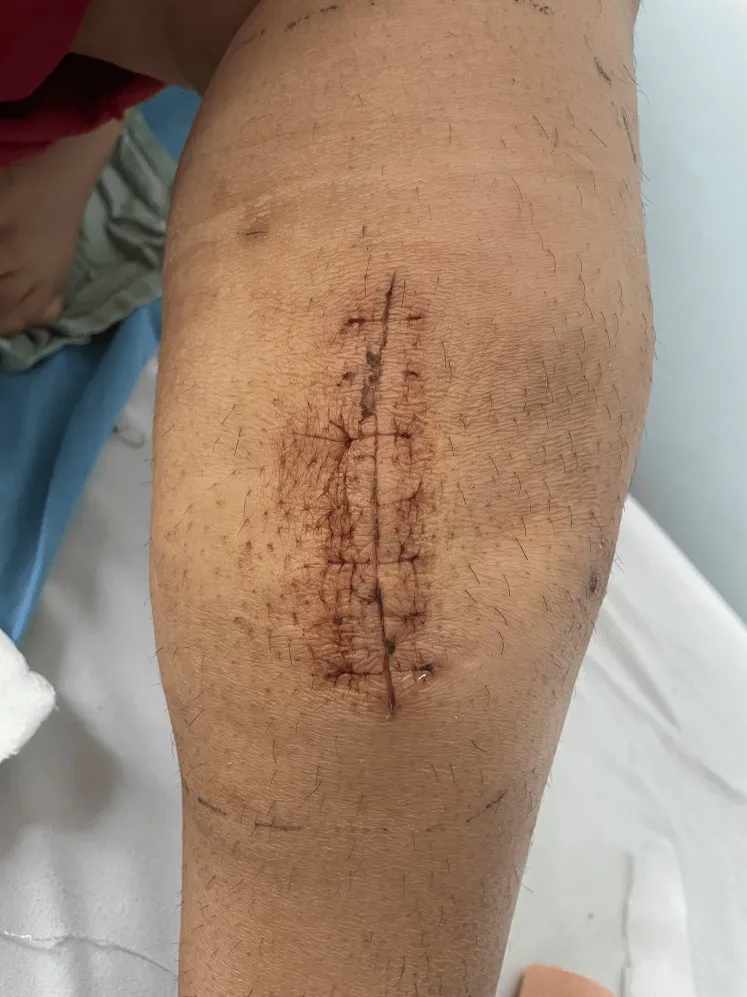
Postoperative healing after 10 days.
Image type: medical_photograph (skin_photograph)